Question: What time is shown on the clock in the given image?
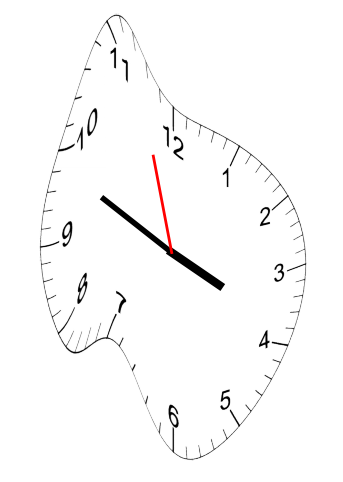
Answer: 03:48:57